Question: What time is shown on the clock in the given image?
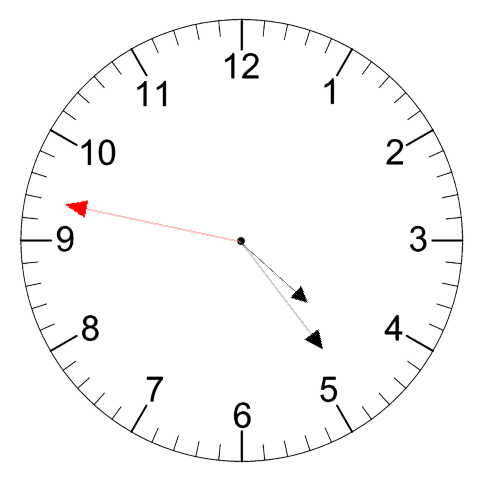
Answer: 04:23:47